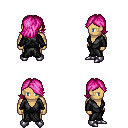
a pixel art fantasy rpg character, male body template, human, tanned skin, gray robe, white pants, pink swoop hairstyle, metal boots, four views (front, back, left, right), 2x2 character sprite sheet, small pixel art, hard edges, no anti-aliasing